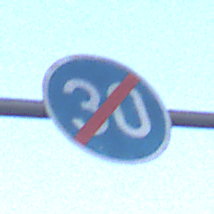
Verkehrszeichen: EndeMindestgeschwindigkeit
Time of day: SunriseSunset
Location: Outdoor (Urban)
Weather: Clear
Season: NotSpecified
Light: Natural